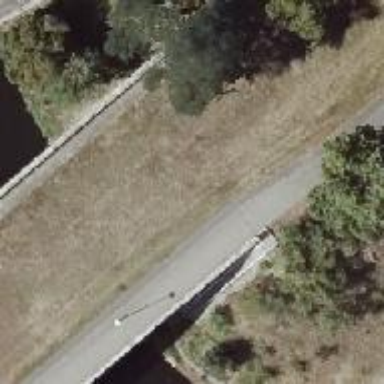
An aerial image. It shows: Paved path on bridge with sidewalk and asphalt cycleway.